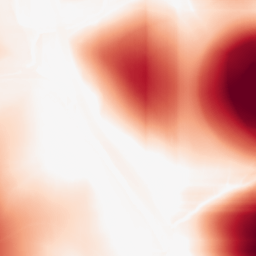
Category: morphological
Decomposition family: rolling_ball
Decomposition parameters: radius: 100
Upsampling method: bicubic_3x
Upsampling parameters: scale: 3
Upsampling scale: 3